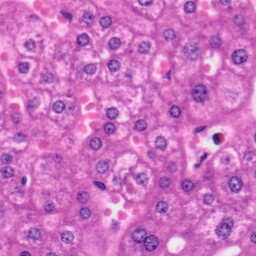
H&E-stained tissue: Liver